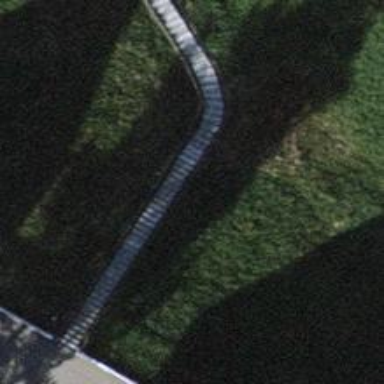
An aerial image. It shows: Concrete steps on the road.